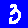
Digit: 3